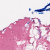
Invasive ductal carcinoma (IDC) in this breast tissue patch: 0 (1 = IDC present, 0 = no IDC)